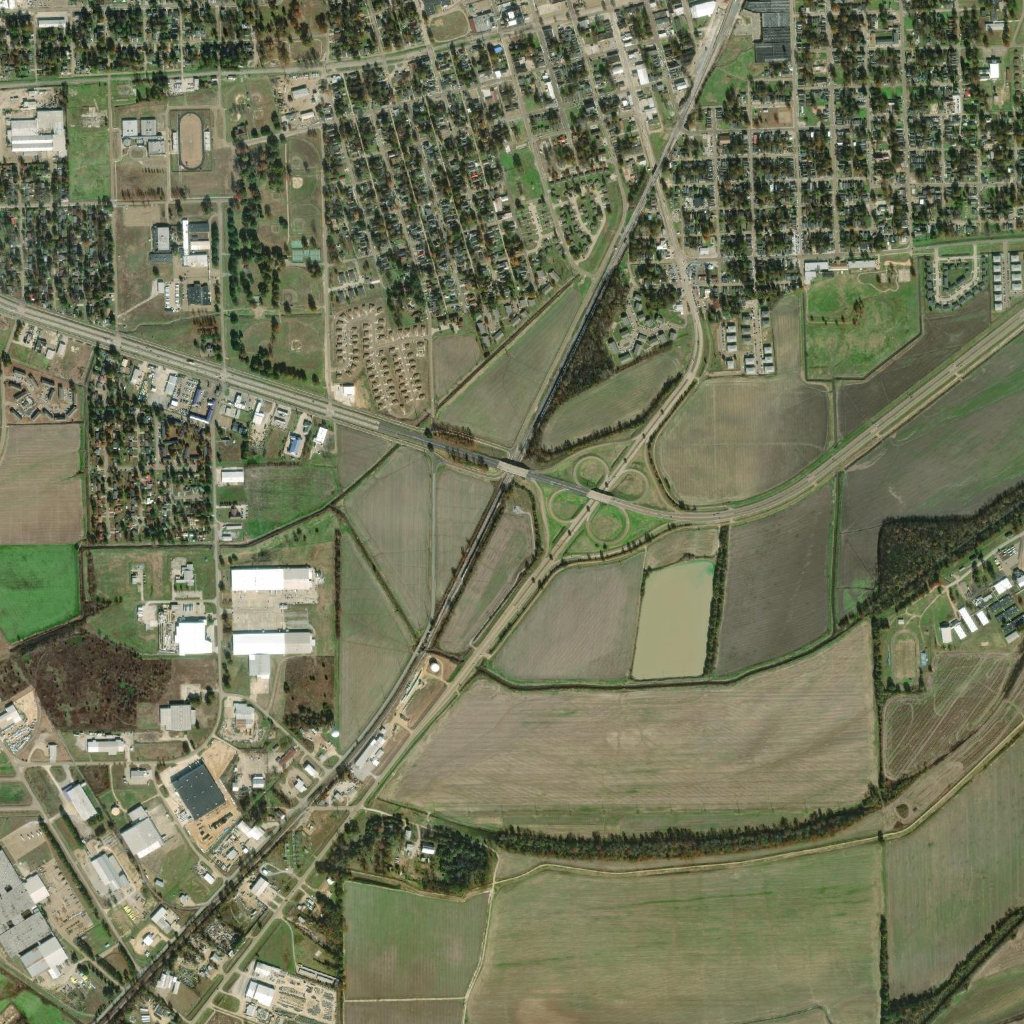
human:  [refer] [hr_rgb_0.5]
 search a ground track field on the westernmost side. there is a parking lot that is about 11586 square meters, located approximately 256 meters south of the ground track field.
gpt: <box>[[17, 10, 19, 16, 0]]</box>

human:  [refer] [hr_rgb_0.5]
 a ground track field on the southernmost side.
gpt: <box>[[87, 61, 89, 67, 0]]</box>

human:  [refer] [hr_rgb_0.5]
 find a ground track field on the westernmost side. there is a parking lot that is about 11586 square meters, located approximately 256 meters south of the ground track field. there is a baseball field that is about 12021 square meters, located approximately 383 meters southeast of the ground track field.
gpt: <box>[[17, 10, 19, 16, 0]]</box>